Field crop: maize
Growth stage: 2
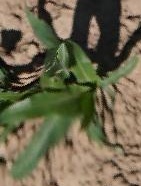
Species: maize